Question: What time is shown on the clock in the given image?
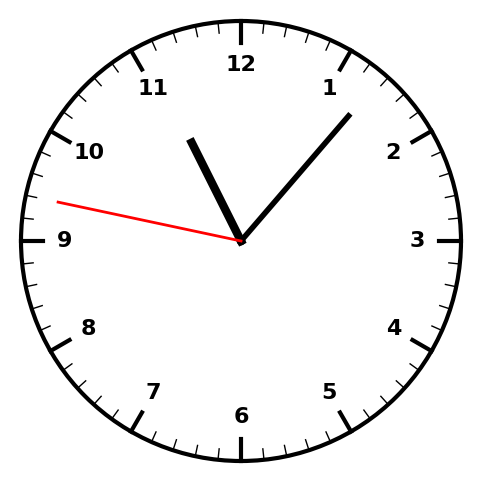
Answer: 11:06:47